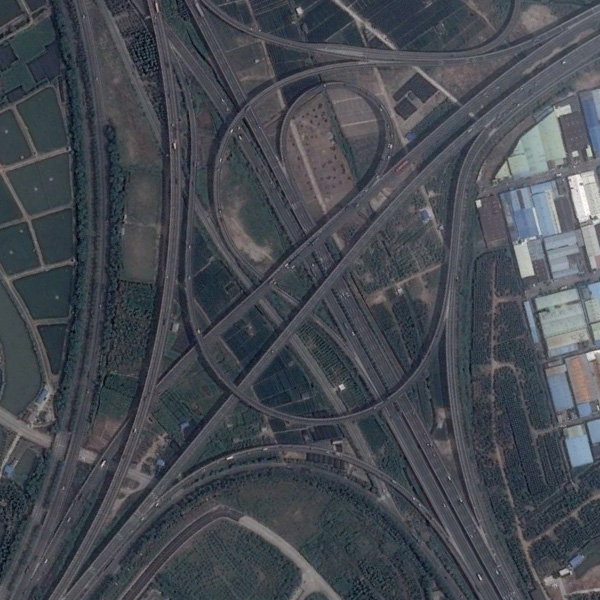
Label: Viaduct